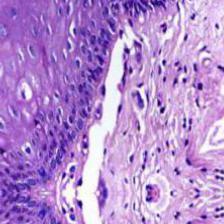
Diagnosis: Normal